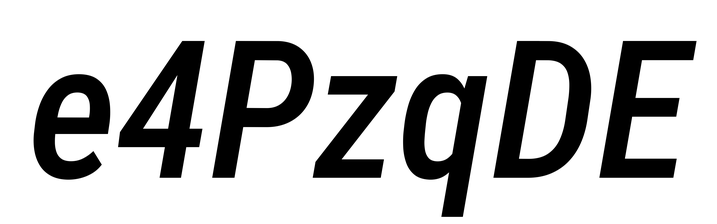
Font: Roboto-Italic_Condensed_Medium_Italic